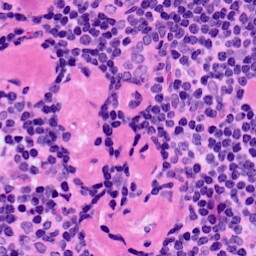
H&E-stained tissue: LymphNode